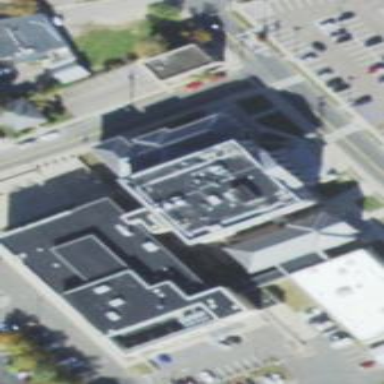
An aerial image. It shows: Courthouse building.